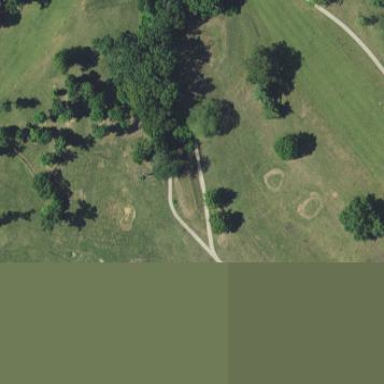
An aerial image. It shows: Rough area in golf course.